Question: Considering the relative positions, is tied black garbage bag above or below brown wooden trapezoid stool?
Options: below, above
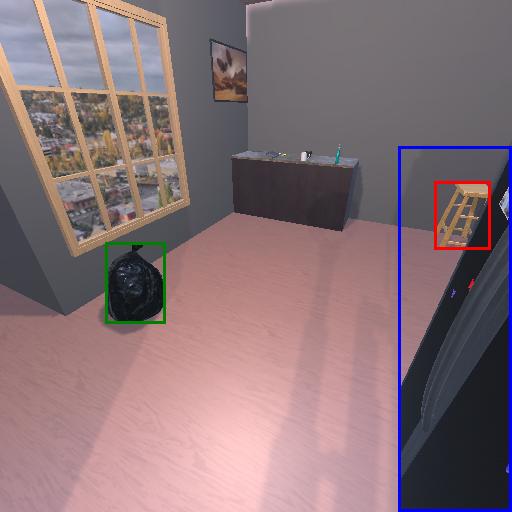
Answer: below